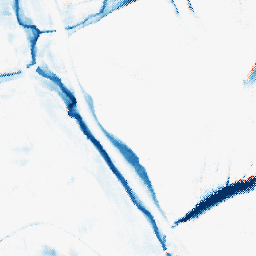
Category: morphological
Decomposition family: morphological_square
Decomposition parameters: operation: closing
size: 20
Upsampling method: regularized
Upsampling parameters: scale: 4
lambda_reg: 0.1
Upsampling scale: 4